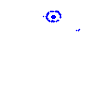
Particle: pion